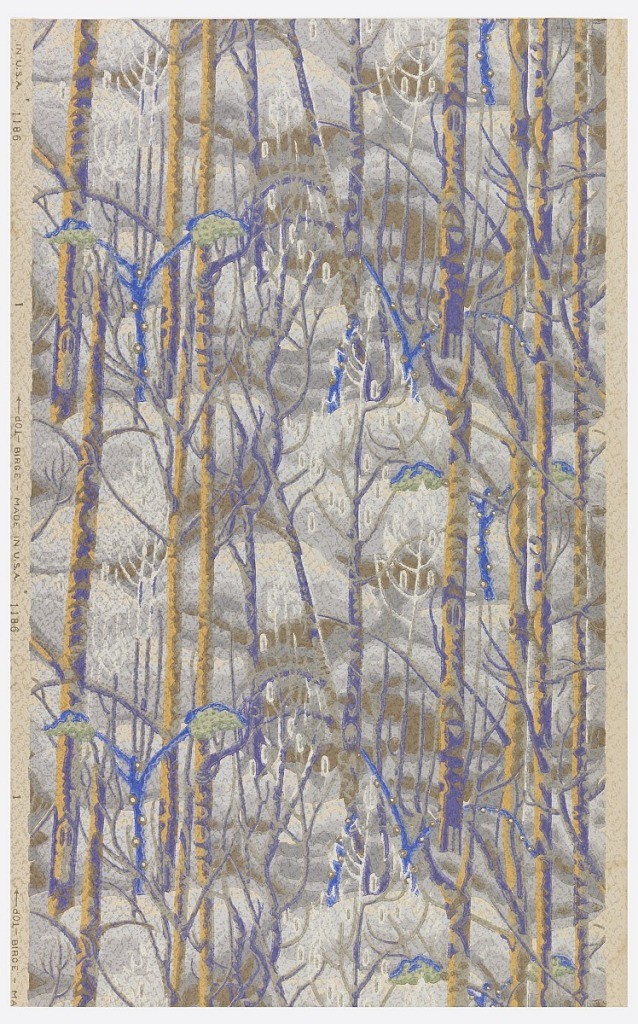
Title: The Birches
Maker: Charles Burchfield, 1893 – 1967
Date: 1921
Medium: Machine-printed paper, embossed
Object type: Sidewall
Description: Repeating scene of a forest of birch trees in winter. Printed in purples, blue, ocher and white on tan embossed ground.